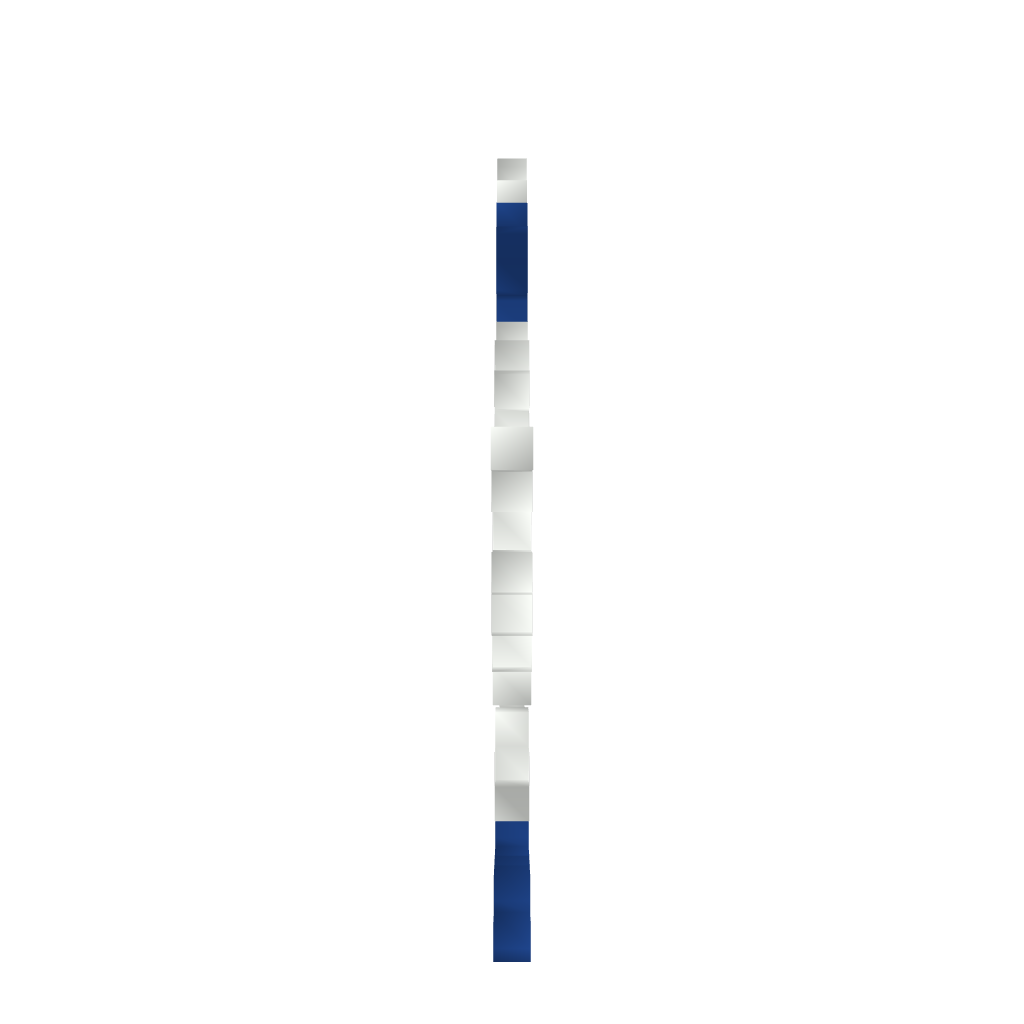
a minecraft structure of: Flashman (ErnieCIII)